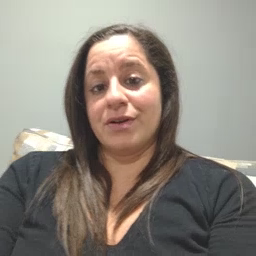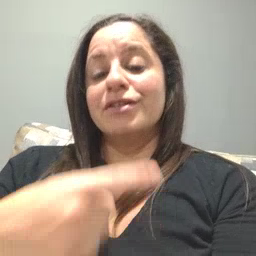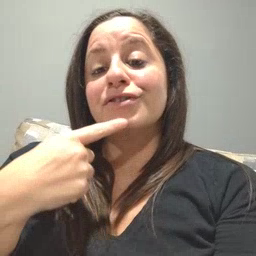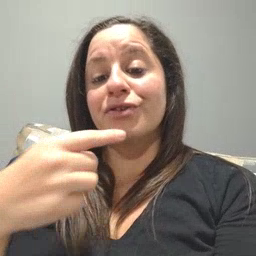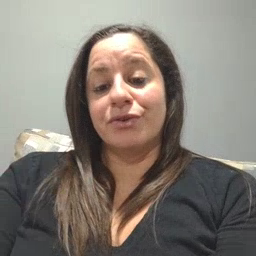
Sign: chin